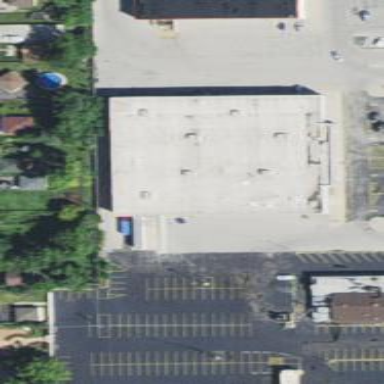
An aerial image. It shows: Retail building.